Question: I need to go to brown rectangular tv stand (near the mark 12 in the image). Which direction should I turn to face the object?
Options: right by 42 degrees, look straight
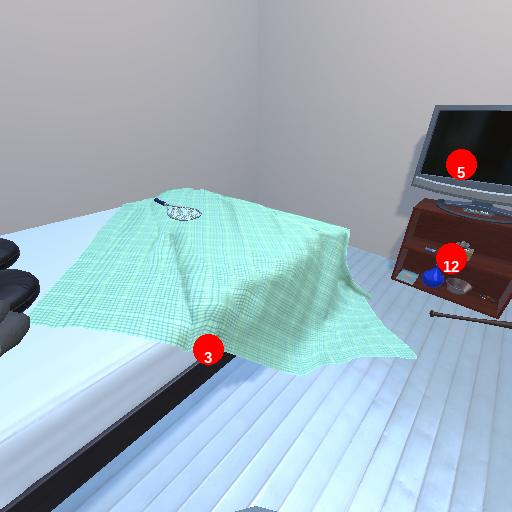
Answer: right by 42 degrees